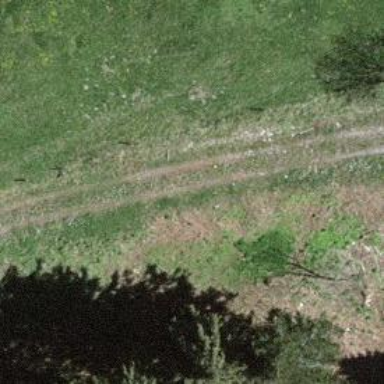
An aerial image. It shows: Track with grade 5 tracktype.